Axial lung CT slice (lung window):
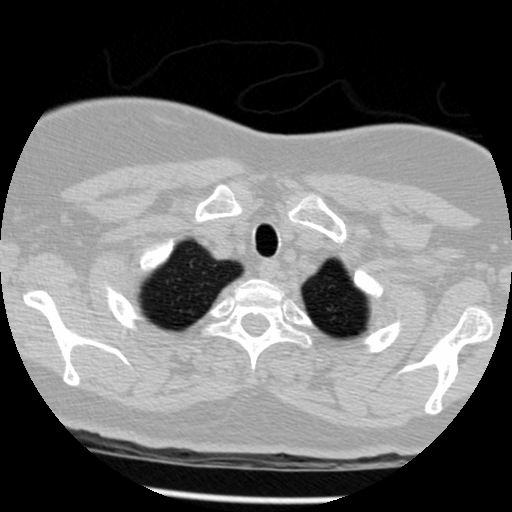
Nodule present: no